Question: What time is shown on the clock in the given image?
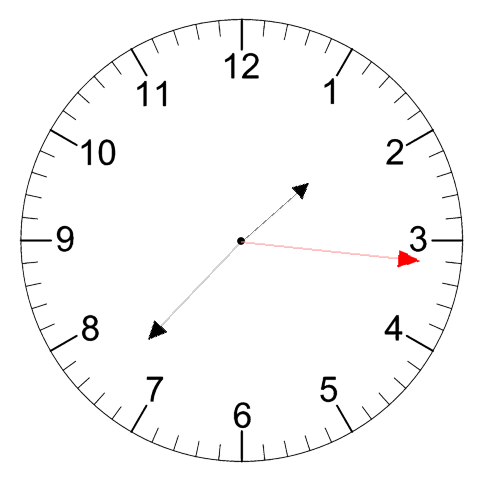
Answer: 01:37:16